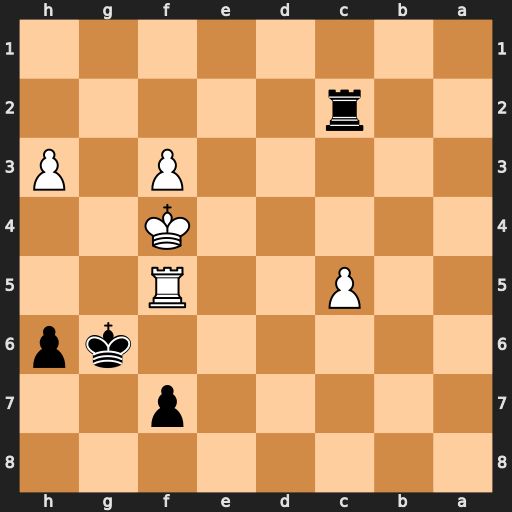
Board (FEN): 8/5p2/6kp/2P2R2/5K2/5P1P/2r5/8
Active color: b
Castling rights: -
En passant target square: -
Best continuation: Rc4+ Ke5 Rxc5+